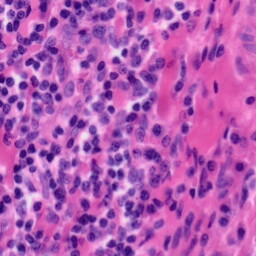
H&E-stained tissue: Tonsil